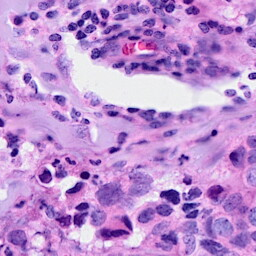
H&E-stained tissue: Breast